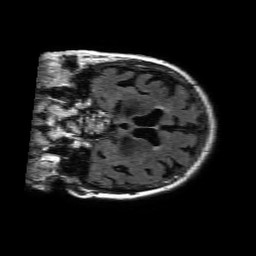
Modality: FLAIR
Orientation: coronal
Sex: female
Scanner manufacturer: philips
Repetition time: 11 s
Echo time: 0.125 s